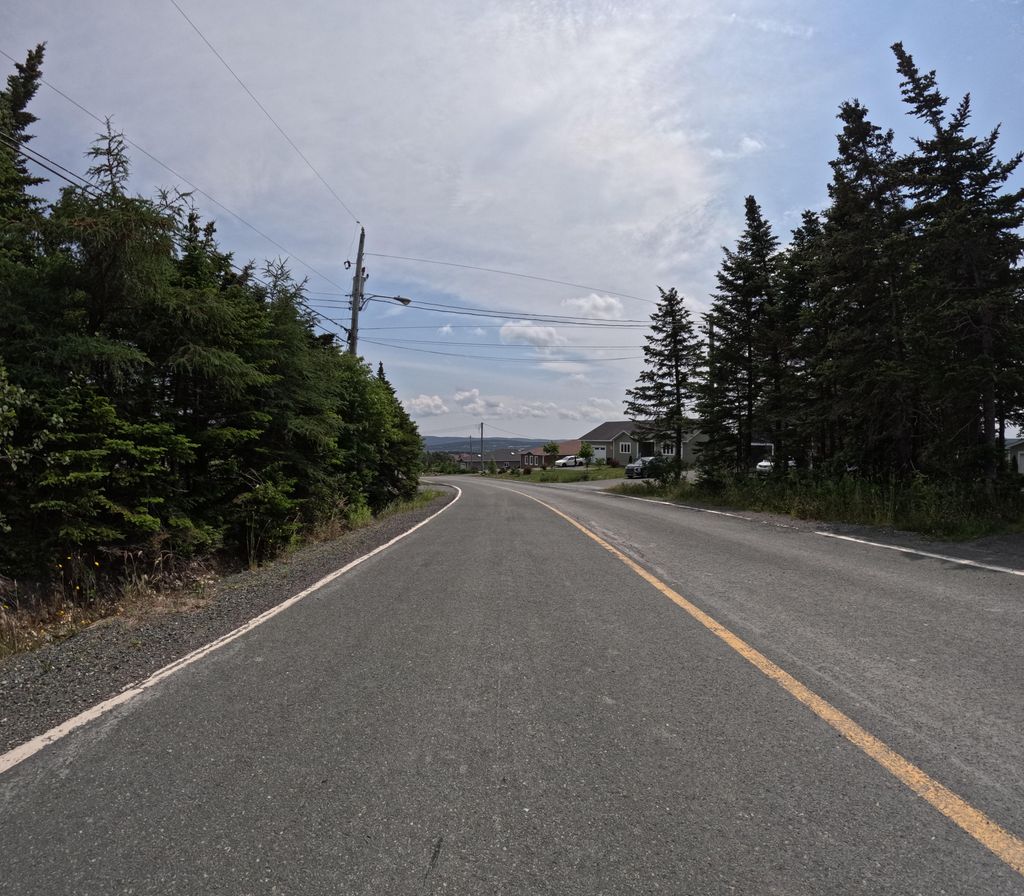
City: st_johns